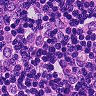
Metastatic tissue present: yes